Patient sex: M
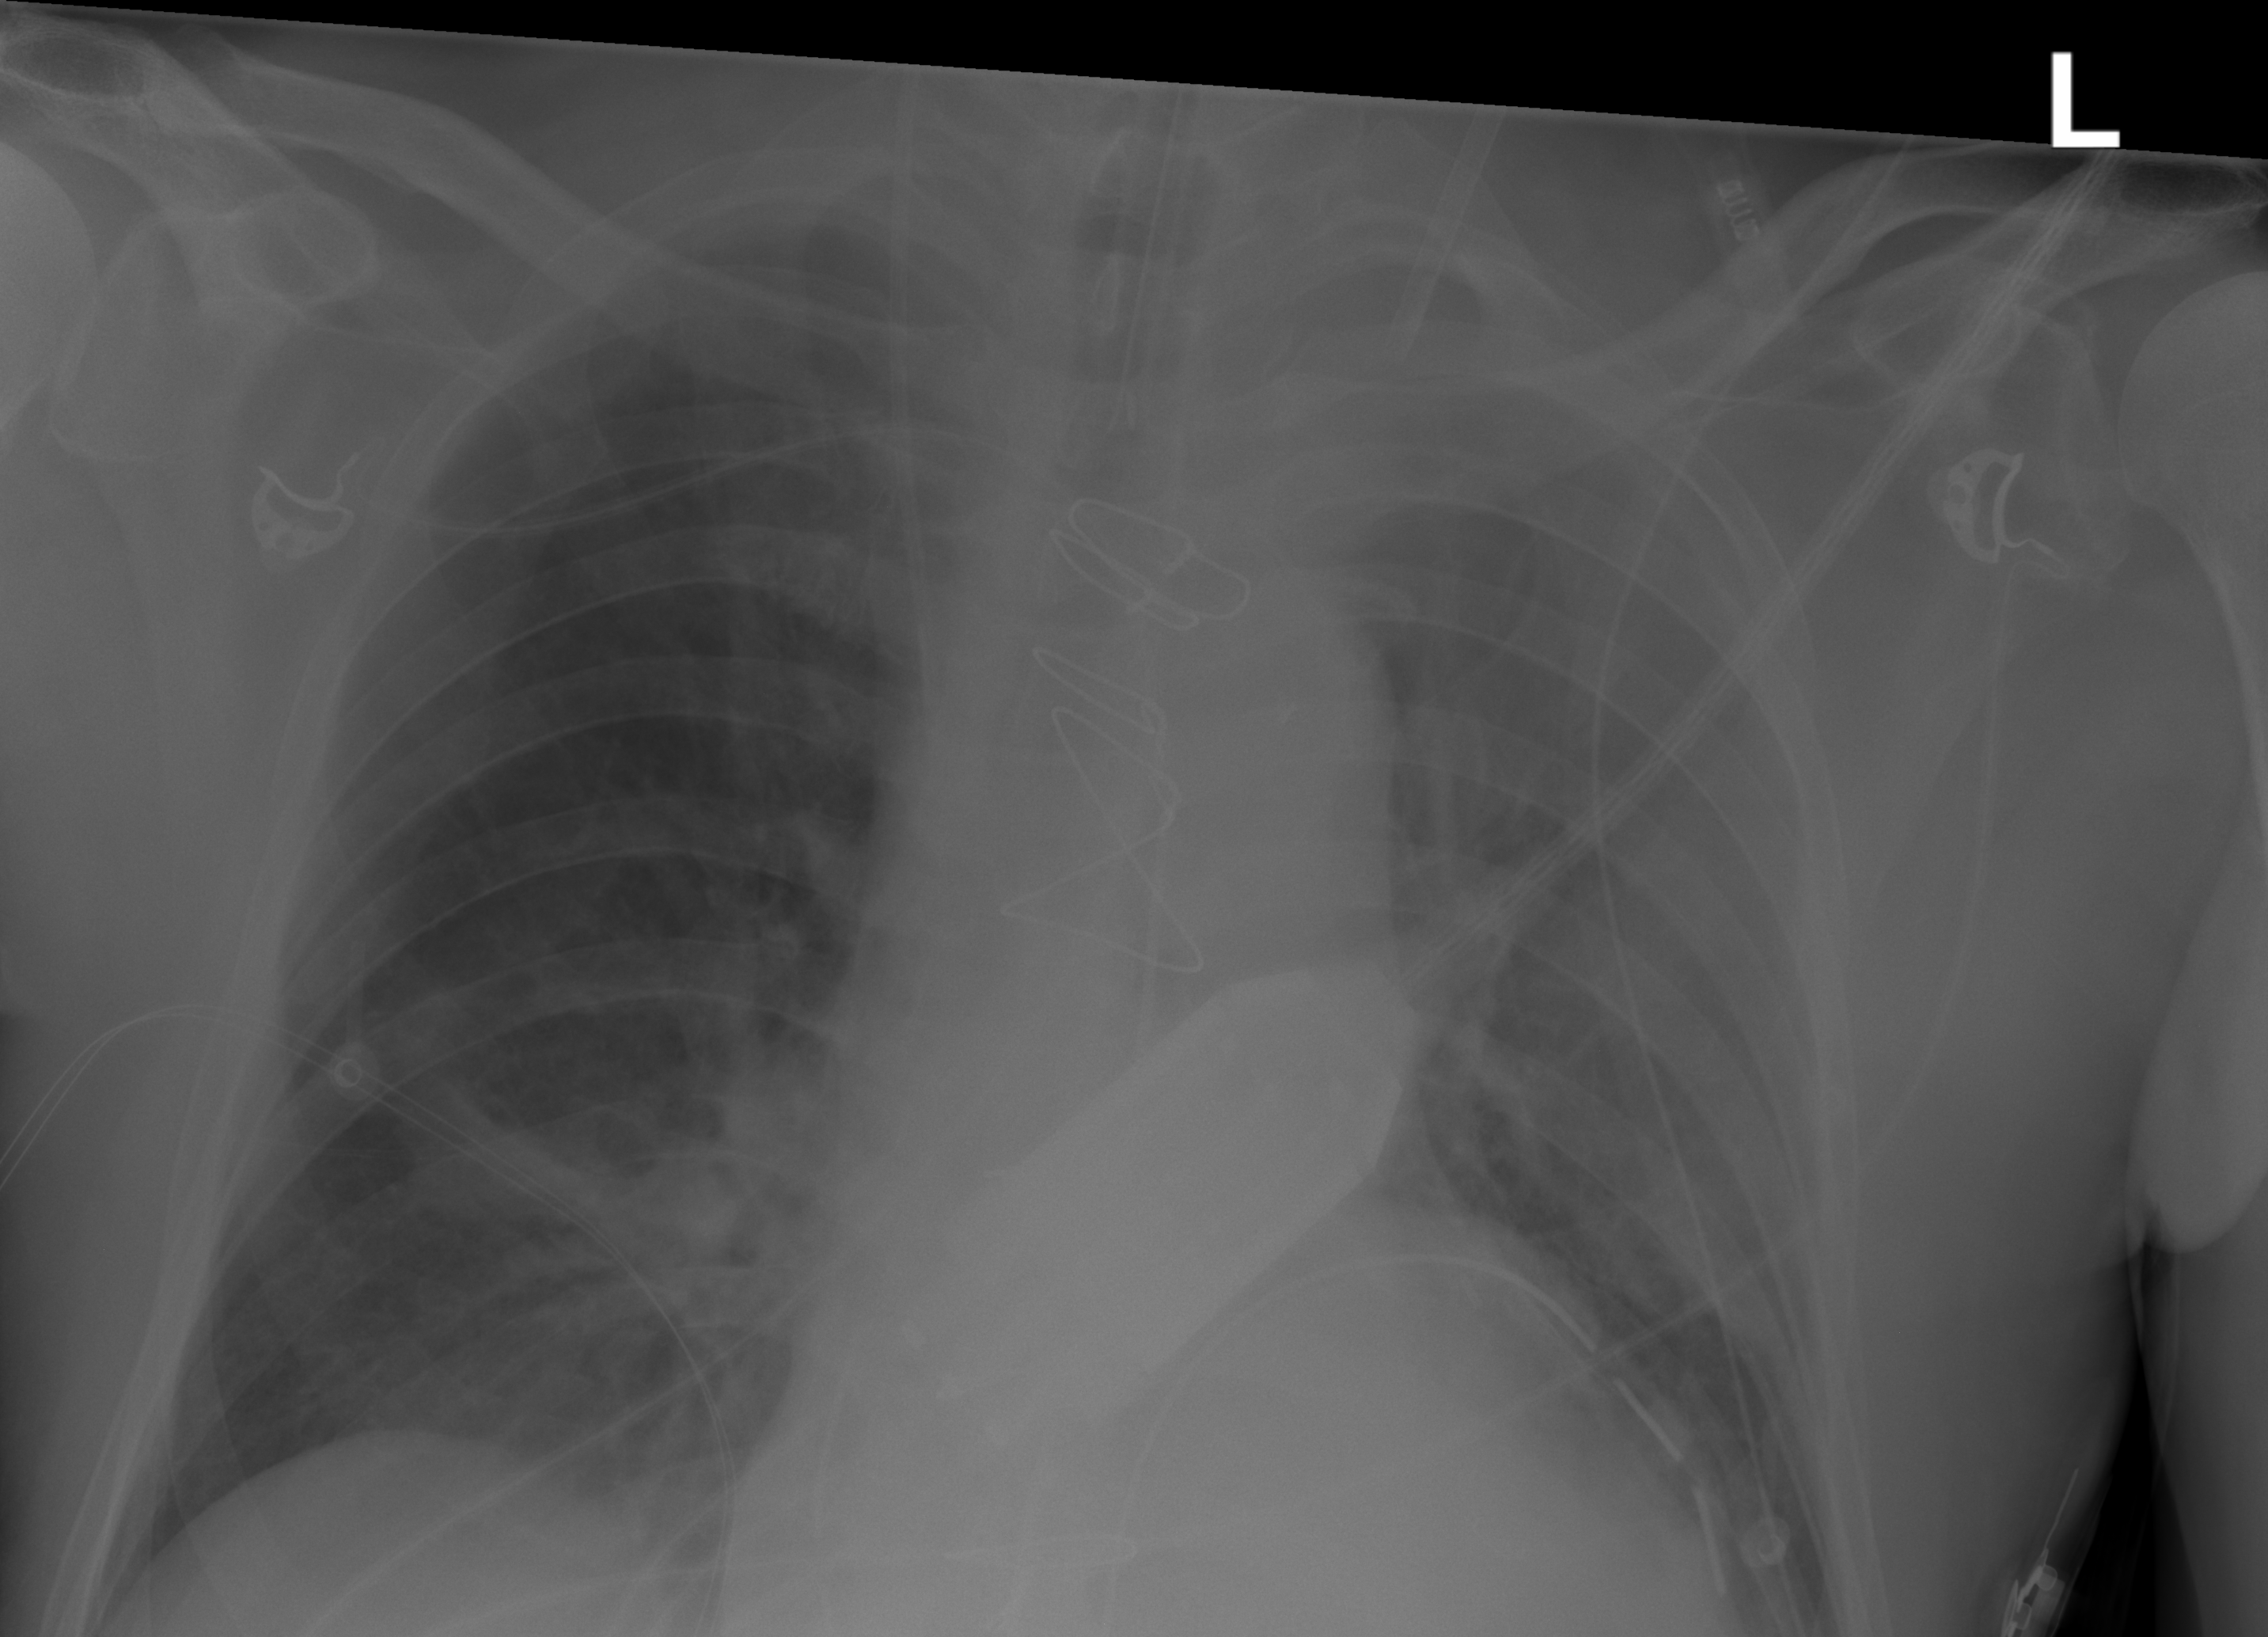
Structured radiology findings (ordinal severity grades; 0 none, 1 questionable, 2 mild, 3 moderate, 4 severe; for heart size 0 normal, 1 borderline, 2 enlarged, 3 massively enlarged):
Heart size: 2
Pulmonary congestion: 2
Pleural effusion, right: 0
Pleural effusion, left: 2
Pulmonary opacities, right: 0
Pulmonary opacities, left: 0
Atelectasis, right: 2
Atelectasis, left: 2